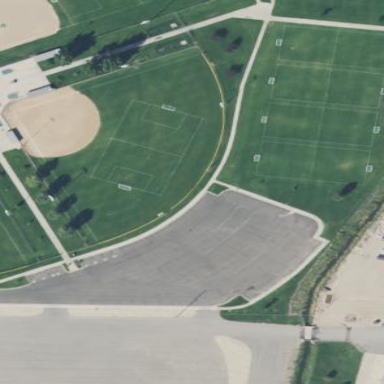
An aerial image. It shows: Baseball pitch for leisure and sports activities.